Interaction volume radius: 10 \u00c5
Interaction volume height: 25 \u00c5
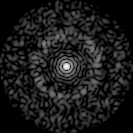
Disorder parameter: 0.8262